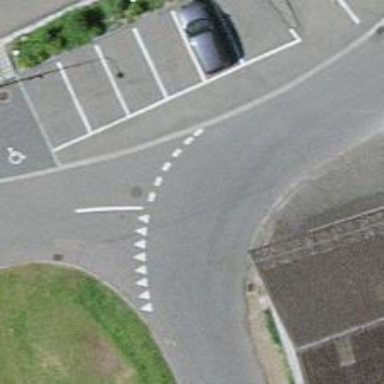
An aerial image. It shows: Road with "give way" sign.